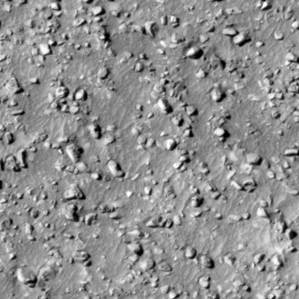
Label: non_frost